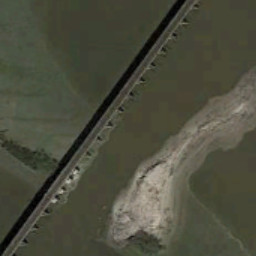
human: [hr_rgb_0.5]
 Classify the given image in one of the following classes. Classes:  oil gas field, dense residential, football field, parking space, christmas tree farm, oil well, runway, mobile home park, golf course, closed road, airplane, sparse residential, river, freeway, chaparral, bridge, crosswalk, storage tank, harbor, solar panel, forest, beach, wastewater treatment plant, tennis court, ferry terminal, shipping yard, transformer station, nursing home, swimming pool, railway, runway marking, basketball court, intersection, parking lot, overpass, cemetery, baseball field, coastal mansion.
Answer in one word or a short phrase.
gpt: bridge